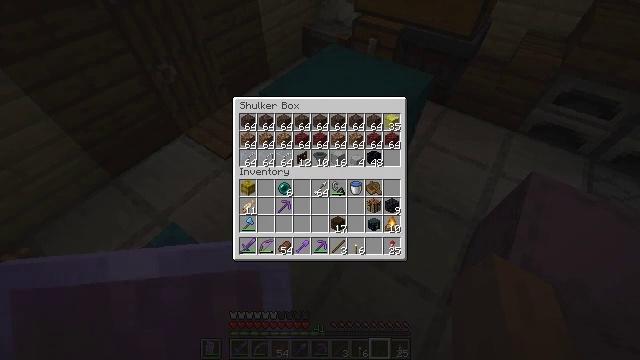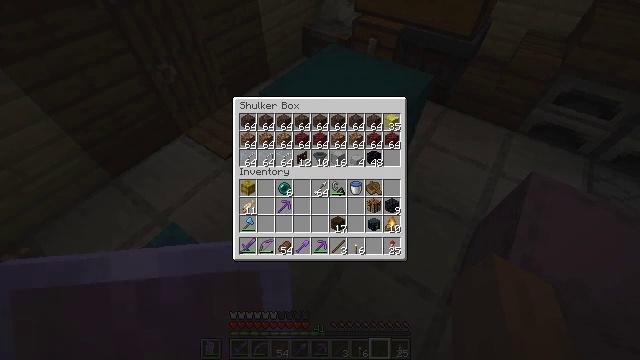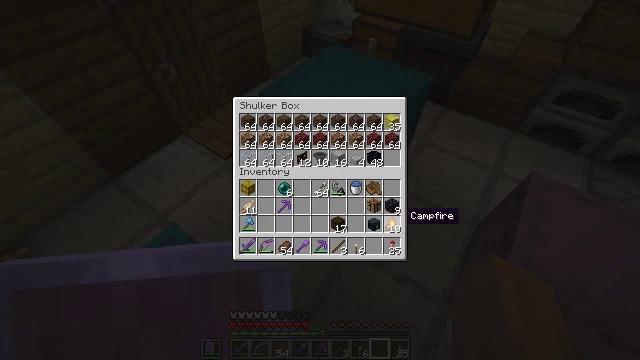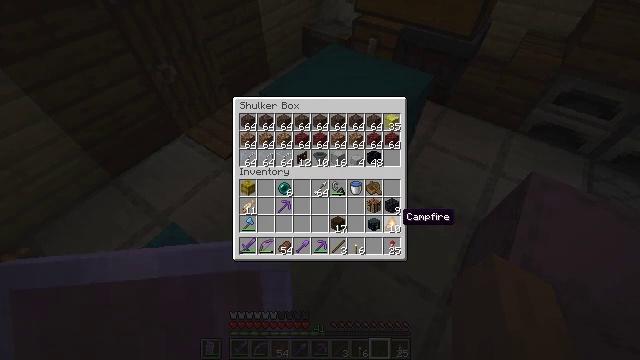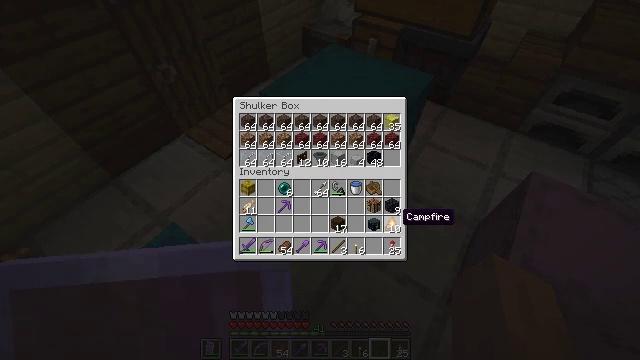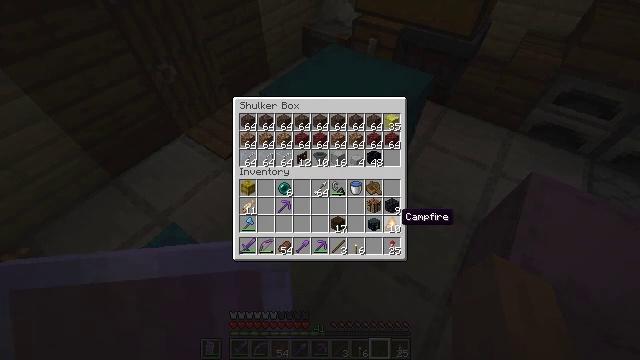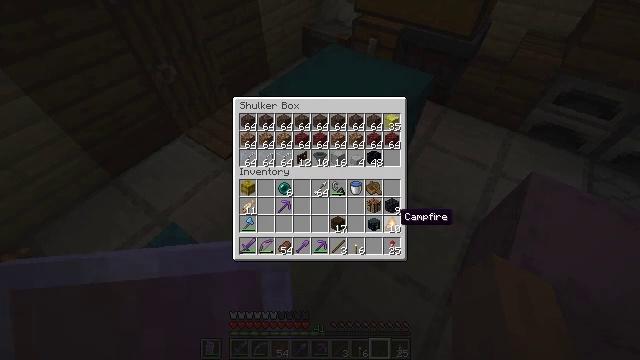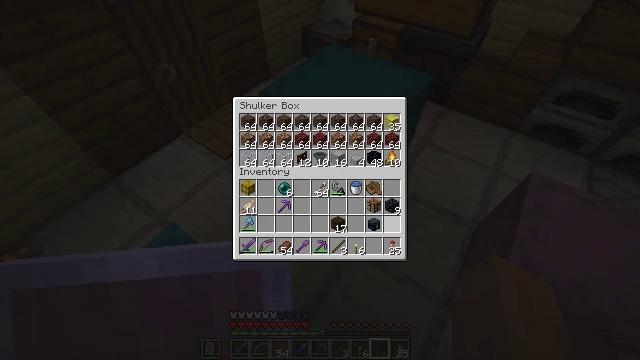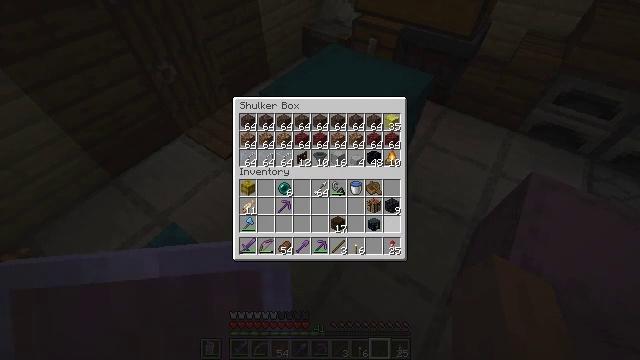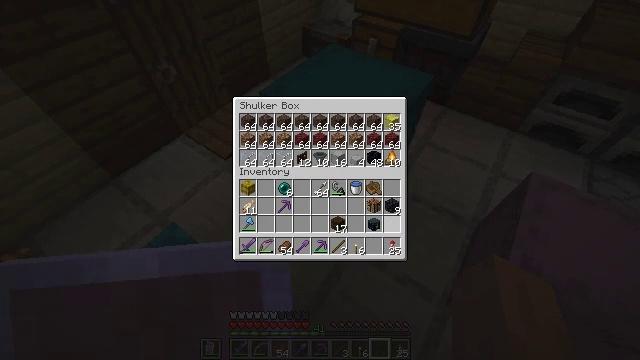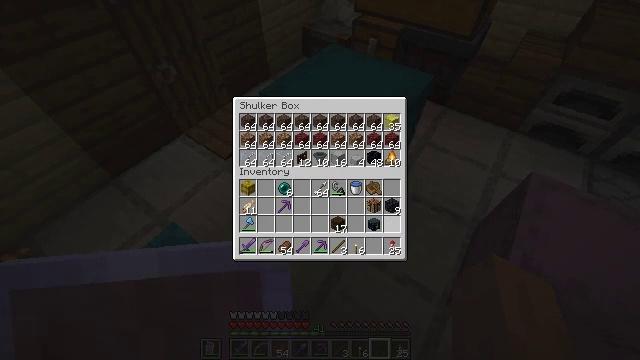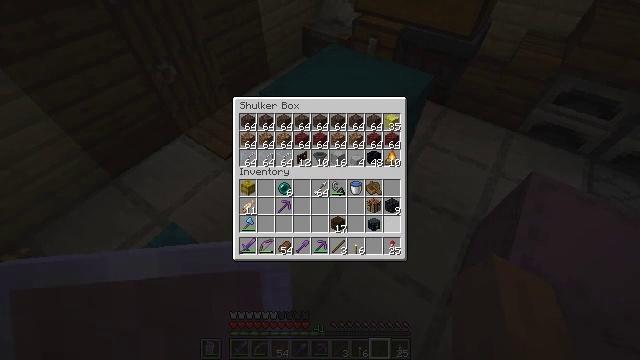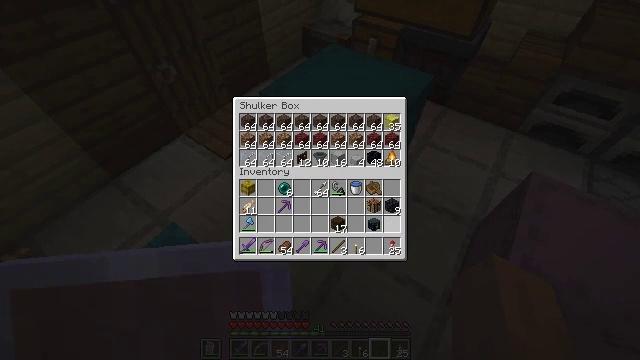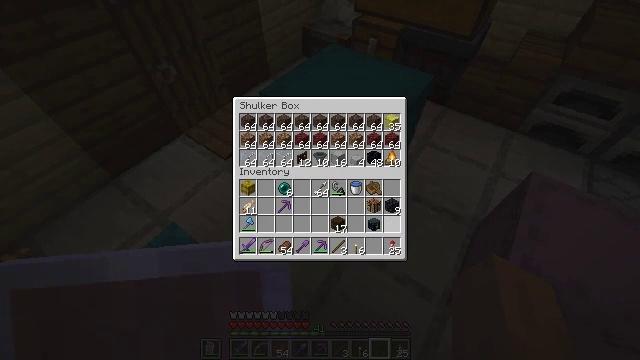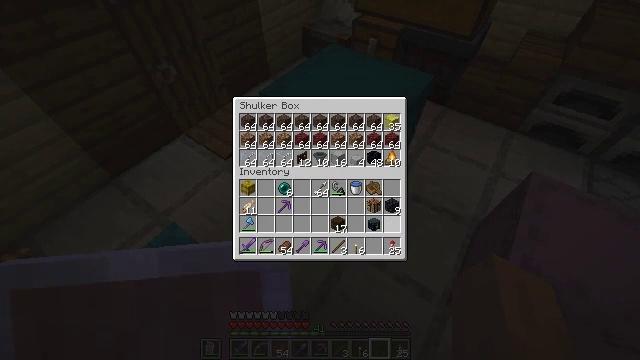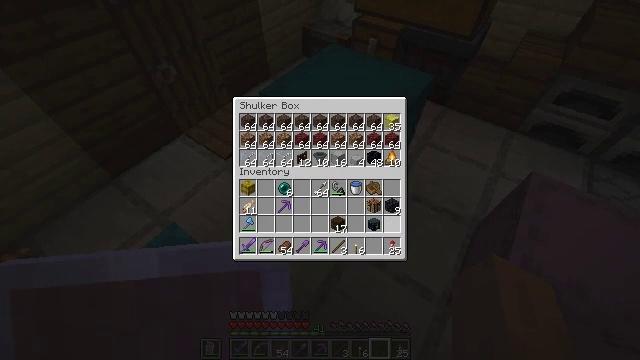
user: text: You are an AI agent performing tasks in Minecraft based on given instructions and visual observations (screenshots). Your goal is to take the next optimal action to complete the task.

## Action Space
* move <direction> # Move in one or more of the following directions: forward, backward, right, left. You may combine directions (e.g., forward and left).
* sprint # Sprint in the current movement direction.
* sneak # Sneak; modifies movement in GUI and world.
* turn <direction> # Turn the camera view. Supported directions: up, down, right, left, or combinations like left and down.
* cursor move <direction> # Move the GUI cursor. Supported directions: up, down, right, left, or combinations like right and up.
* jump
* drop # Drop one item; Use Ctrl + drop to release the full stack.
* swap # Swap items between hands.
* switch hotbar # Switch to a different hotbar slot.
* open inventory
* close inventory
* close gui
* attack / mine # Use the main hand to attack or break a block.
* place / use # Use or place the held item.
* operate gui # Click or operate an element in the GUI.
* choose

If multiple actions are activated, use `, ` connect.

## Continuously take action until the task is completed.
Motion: motion action
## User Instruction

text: mine block cyan shulker box
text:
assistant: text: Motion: no_op
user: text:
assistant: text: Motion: sneak
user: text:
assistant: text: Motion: sneak
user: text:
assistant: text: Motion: sneak
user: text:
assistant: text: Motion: sneak
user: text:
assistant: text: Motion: sneak
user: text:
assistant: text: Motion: sneak, attack / mine
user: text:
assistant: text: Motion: sneak, attack / mine
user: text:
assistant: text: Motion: sneak, attack / mine
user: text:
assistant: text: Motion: sneak
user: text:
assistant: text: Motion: sneak
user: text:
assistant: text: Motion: sneak
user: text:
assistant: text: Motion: no_op
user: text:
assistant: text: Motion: no_op
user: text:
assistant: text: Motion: no_op
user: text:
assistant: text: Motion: no_op
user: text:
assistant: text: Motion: no_op
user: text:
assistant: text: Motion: no_op
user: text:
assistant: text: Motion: no_op
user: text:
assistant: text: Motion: no_op
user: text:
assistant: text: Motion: no_op
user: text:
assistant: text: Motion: no_op
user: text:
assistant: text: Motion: no_op
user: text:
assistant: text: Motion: no_op
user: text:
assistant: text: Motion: no_op
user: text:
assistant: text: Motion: no_op
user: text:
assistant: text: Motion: no_op
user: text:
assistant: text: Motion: no_op
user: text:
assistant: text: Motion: no_op
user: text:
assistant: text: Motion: no_op